Current action and preconditions to check: trajectory_clear

Your task: For each precondition in the list above, predict whether it will hold at this action.

Consider the current scene as observed from the mobile robot's camera, and analyze the predicted future states of all dynamic agents (e.g., people, animals, vehicles, or any moving entities) within the NEXT SECOND.

IMPORTANT: Only answer "very likely" if you are absolutely certain—based on strong, clear evidence—that a dynamic agent will violate the precondition in the predicted future state. Do NOT answer "very likely" for unlikely, ambiguous, or low-probability risks.

Ask yourself for each precondition: Is there a high probability, with clear and convincing evidence, that the predicted future states of any dynamic agent will interfere with the predicted future state of the currently executing action within the NEXT SECOND, causing that precondition to fail?

Assess the risk level based on these predictions. Use "likely" or "very likely" if motions create a clear risk of interference.

Use "neutral" or "improbable" if agents are nearby but their predicted paths are clearly diverging or non-conflicting.

Failure Risk Categories: "very improbable", "improbable", "neutral", "likely", "very likely"

Answer Format: Output ONLY the probability_of_failure value from these categories: "very improbable", "improbable", "neutral", "likely", "very likely"

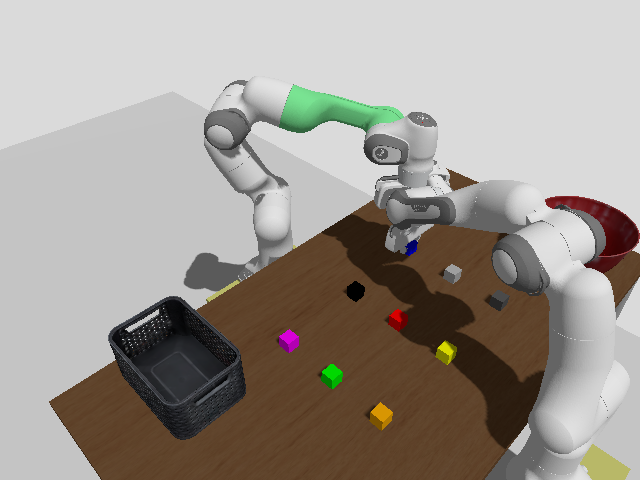

Answer: very likely